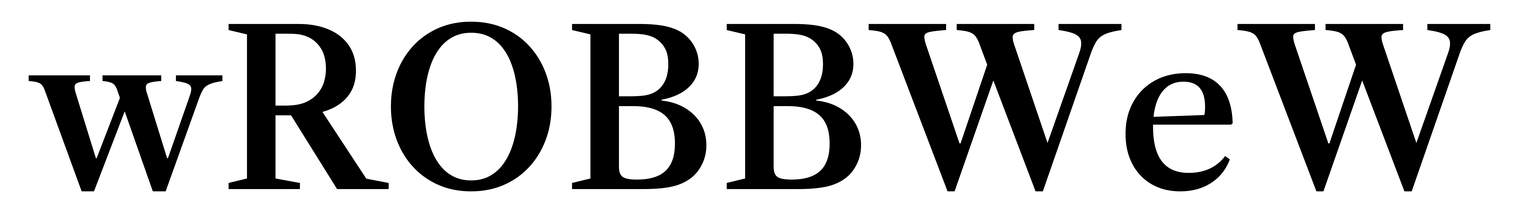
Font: LibreCaslonText_Medium